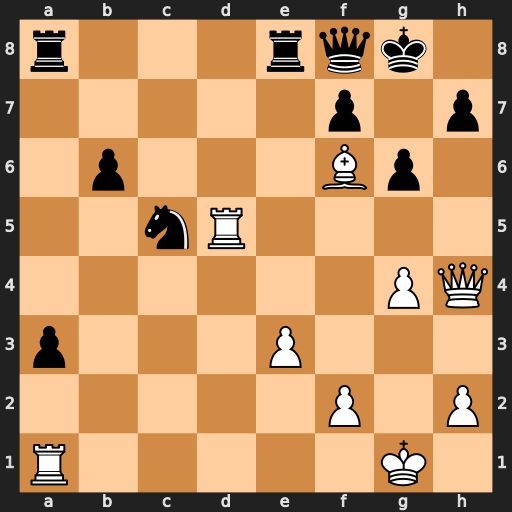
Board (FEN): r3rqk1/5p1p/1p3Bp1/2nR4/6PQ/p3P3/5P1P/R5K1
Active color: w
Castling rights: -
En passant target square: -
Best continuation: Rh5 Qd6 Rxh7 Qxf6 Qxf6